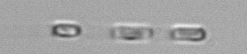
Label: Skeletonema